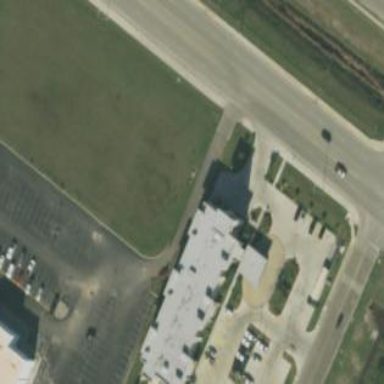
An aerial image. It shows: Hotel building.